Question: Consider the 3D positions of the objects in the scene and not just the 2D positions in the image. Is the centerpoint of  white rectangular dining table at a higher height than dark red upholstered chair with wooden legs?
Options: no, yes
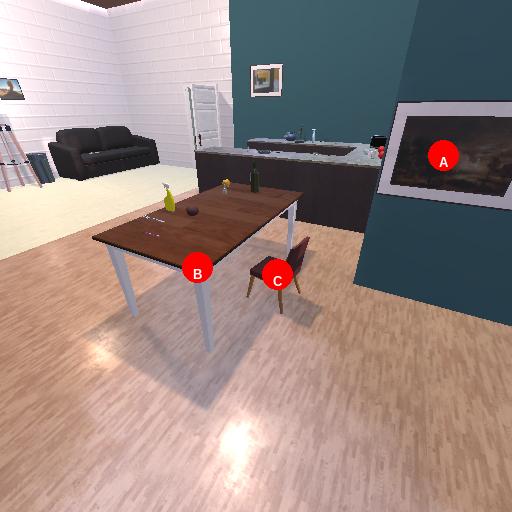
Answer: no